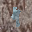
Label: 4